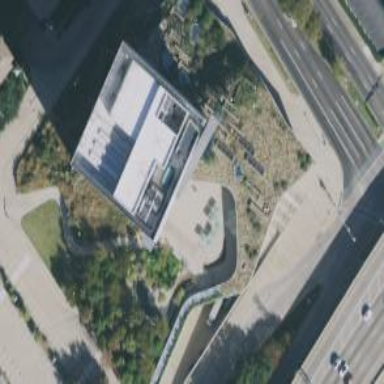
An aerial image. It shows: Museum housed in building.